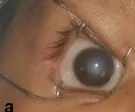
Central corneal opacity in the right eye.
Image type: medical_photograph (other_medical_photograph)